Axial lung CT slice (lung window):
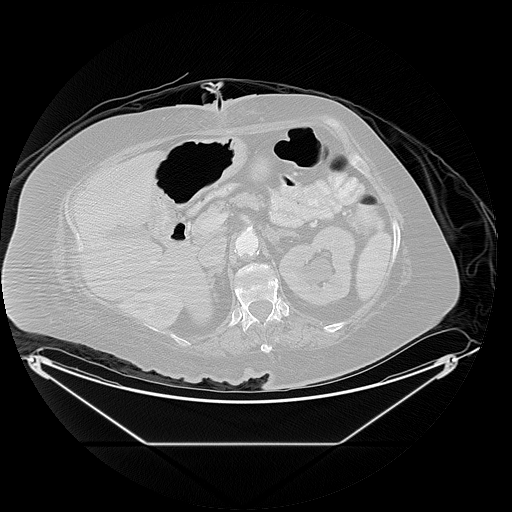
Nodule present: no